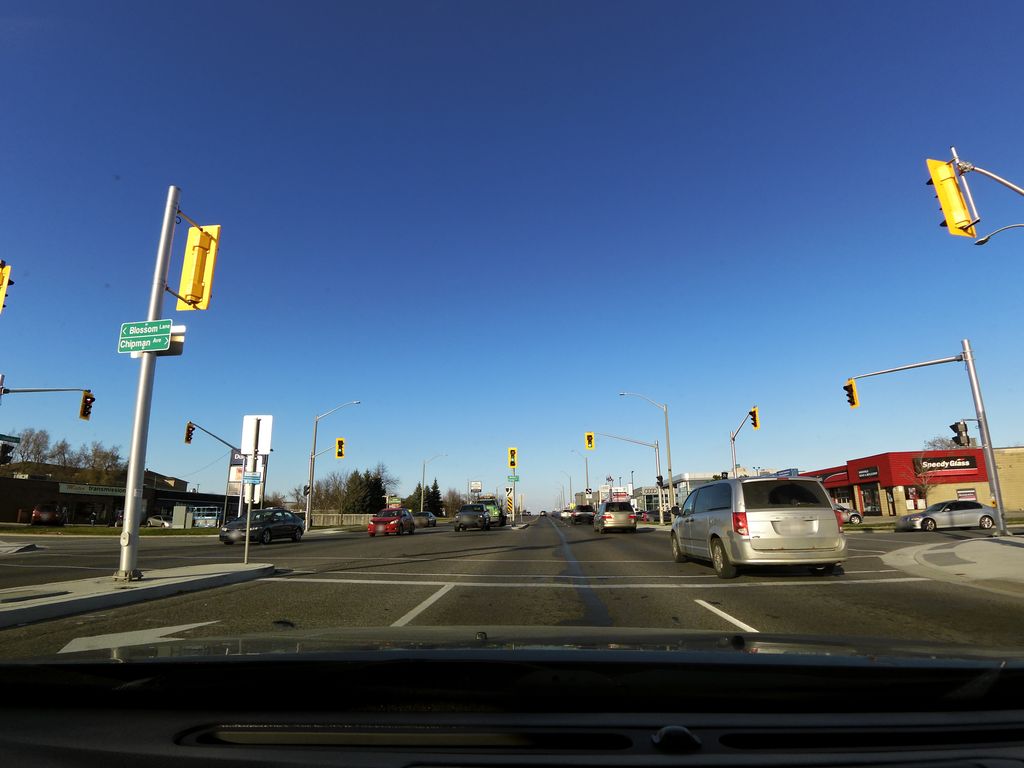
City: hamilton